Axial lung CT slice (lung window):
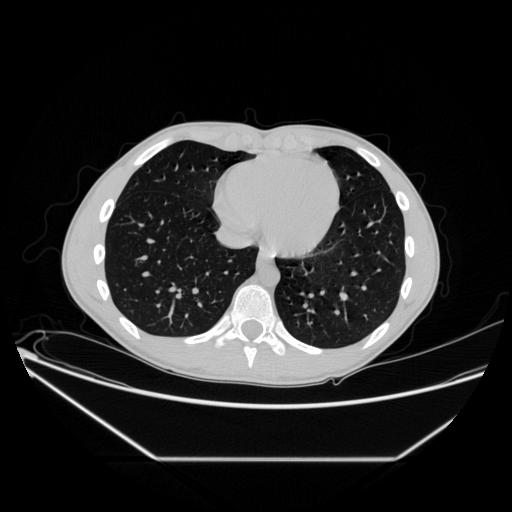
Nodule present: no